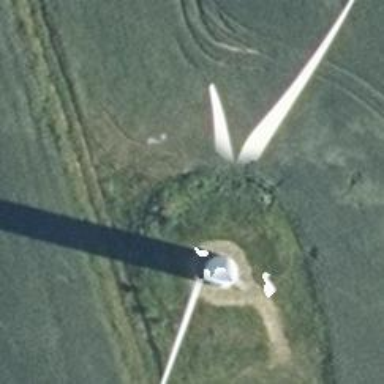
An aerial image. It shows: Wind generator manufactured by Vestas.